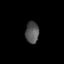
Tissue: skin
Cell type: Epithelial cells
Senescence score: 0.2353
Nuclear area (px): 278
Mean DAPI intensity: 84.899